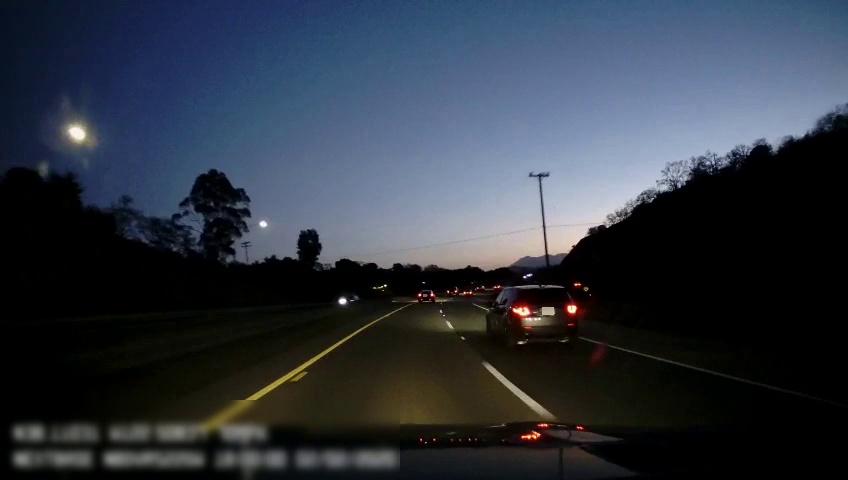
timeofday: Dusk/Dawn/Twilight
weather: Sunny
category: Drivable Space
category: Vehicles | Car
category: Vehicles | Car
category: Vehicles | Car
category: Vehicles | Car
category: Vehicles | Car
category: Lanes | Current Lane
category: Lanes | Current Lane
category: Lanes | Alternate Lane